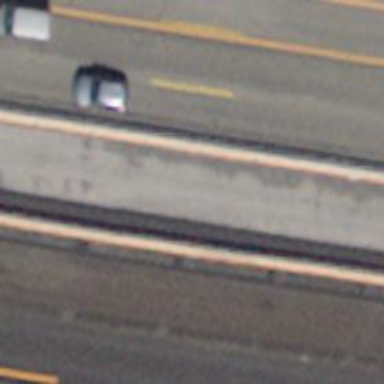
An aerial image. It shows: Asphalt road classified as trunk highway.